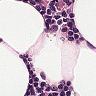
Metastatic tissue present: no